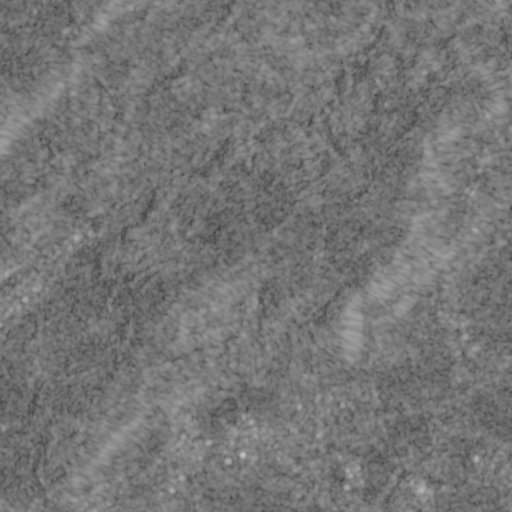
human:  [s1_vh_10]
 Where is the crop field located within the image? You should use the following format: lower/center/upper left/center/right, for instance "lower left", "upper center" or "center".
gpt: The crop field is located in the center of the image.
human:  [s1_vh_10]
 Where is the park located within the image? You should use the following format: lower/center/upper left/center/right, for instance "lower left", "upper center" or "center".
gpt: The park is located in the lower right of the image.
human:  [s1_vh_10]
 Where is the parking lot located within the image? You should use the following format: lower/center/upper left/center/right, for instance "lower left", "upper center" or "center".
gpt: The parking lot is located in the center left of the image.
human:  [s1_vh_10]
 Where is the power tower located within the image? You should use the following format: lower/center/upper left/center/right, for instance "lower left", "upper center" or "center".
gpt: The power tower is located in the upper left of the image.
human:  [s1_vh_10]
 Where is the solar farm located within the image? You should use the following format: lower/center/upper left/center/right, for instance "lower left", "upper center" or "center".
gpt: The solar farm is located in the center right of the image.
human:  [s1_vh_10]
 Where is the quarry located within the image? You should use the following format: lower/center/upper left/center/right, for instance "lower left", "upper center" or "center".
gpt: There is no quarry in the image.

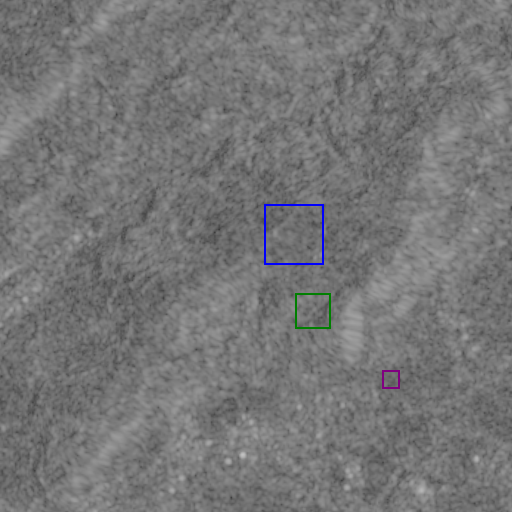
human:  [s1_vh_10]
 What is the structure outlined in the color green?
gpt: The structure outlined in green is a crop field.
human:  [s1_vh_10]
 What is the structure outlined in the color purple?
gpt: The structure outlined in purple is a park.
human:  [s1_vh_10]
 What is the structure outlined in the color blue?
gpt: The structure outlined in blue is a solar farm.
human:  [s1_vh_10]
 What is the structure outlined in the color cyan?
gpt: There is no cyan outline.